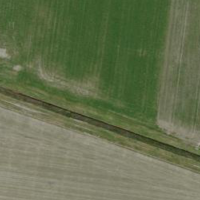
EUNIS habitat code: 52
Species observed at this site:
Corvus corone
Ardea alba
Anas platyrhynchos
Accipiter gentilis
Corvus cornix
Passer italiae
Aegithalos caudatus
Coloeus monedula
Columba palumbus